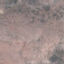
Label: HerbaceousVegetation